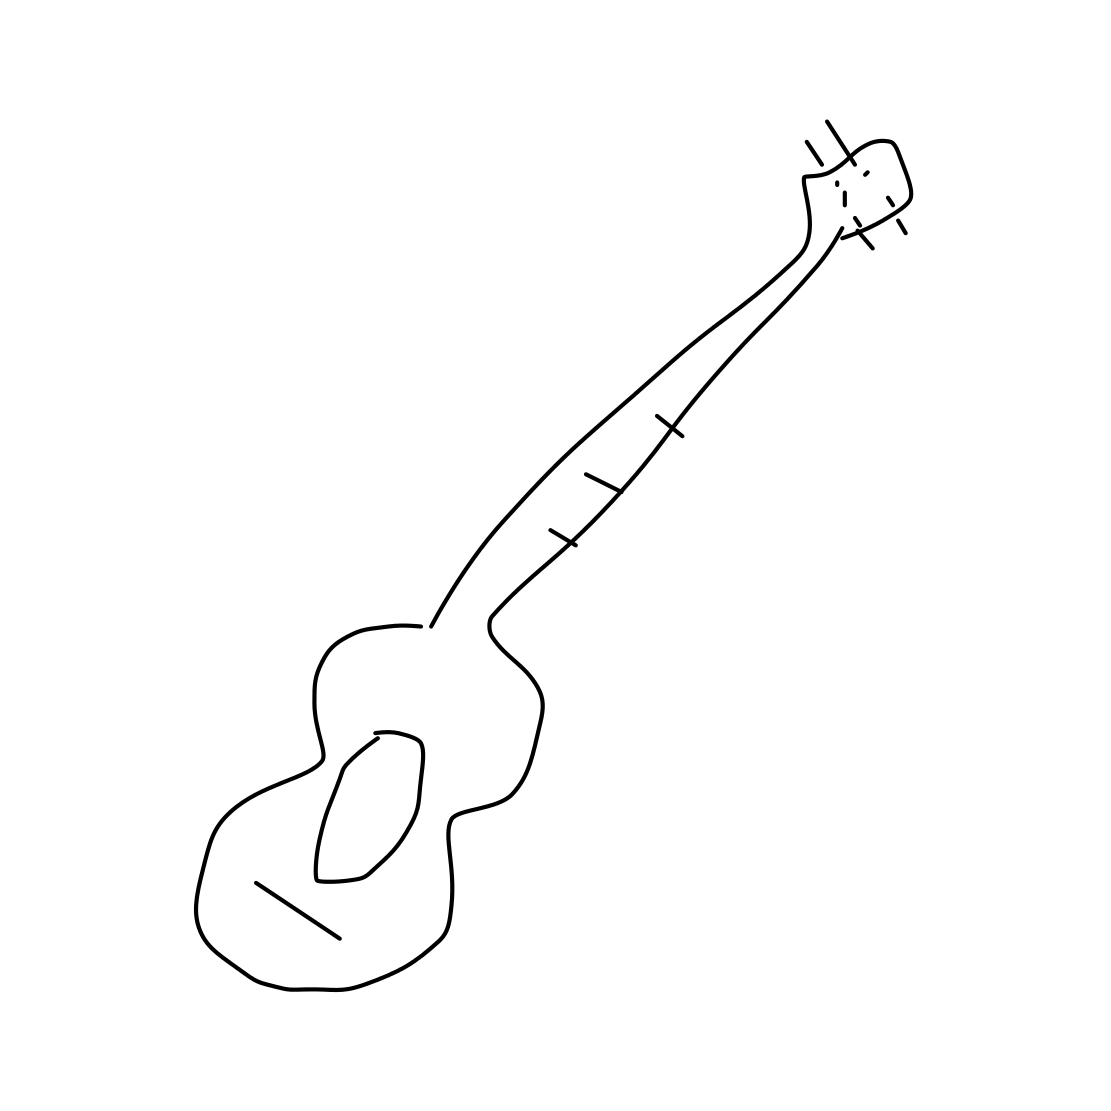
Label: guitar